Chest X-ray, AP view. Patient: 20 years old, sex M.
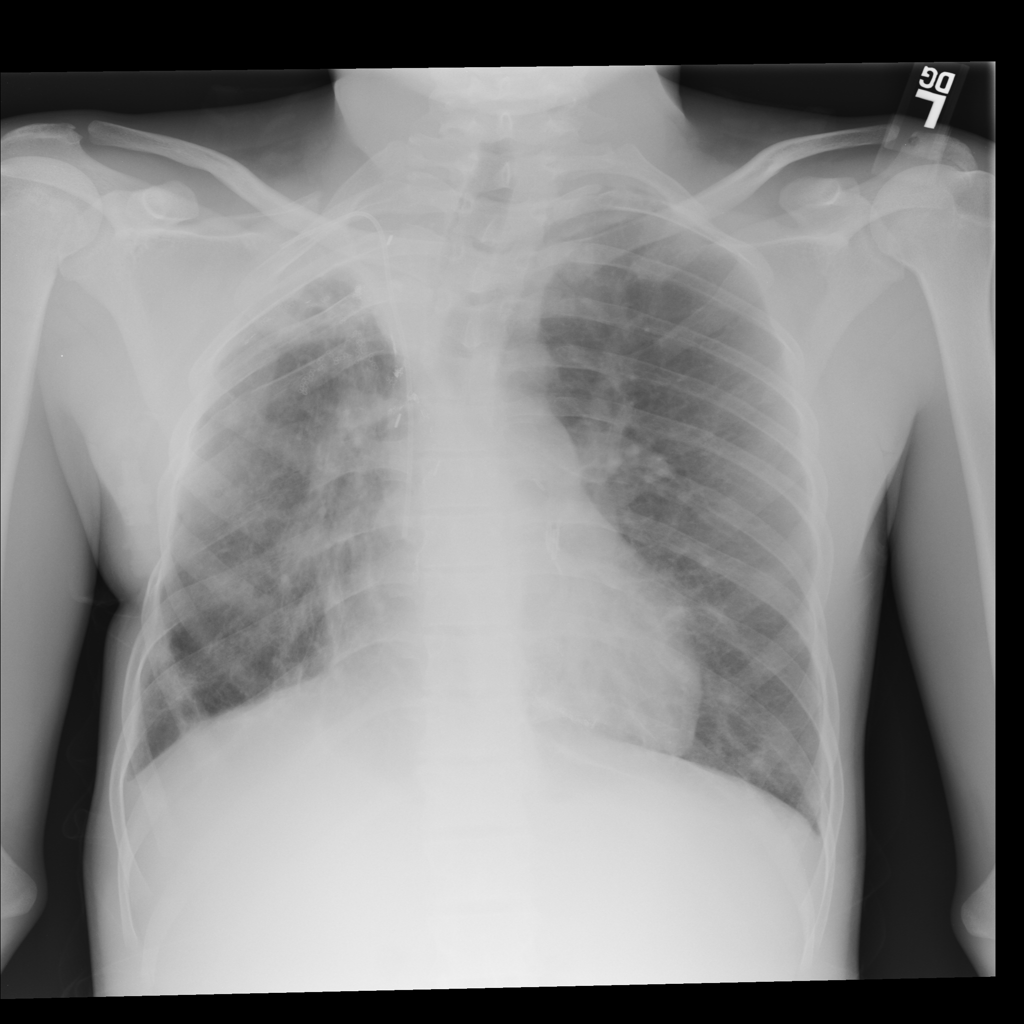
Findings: Pleural_Thickening